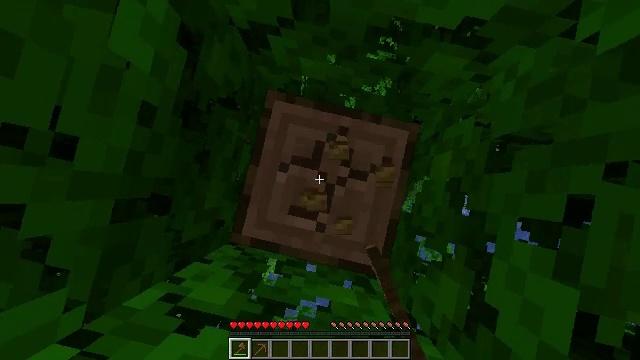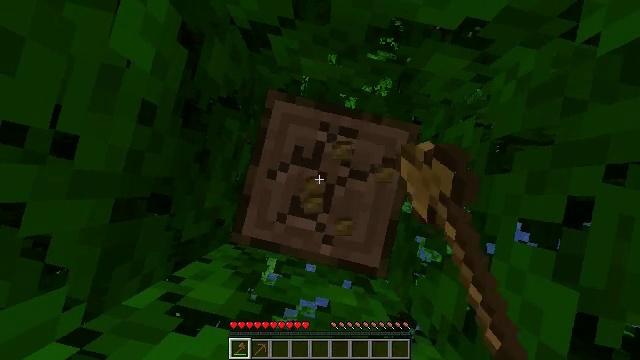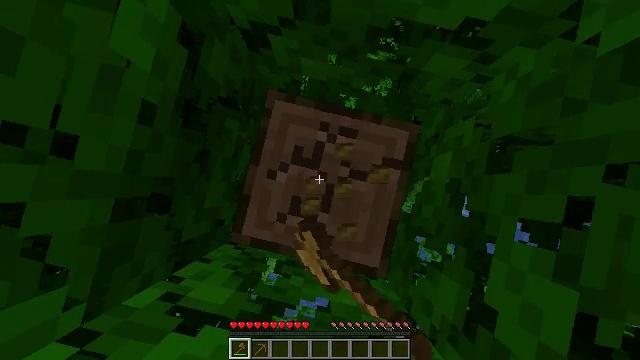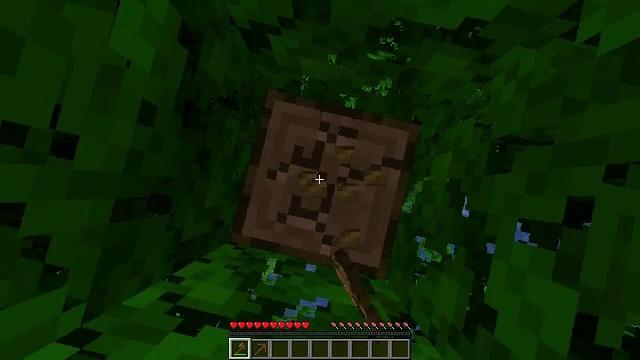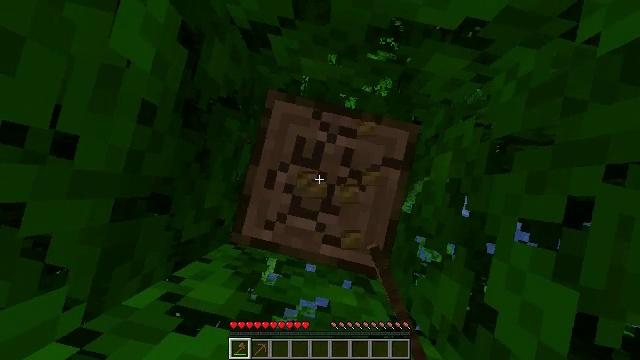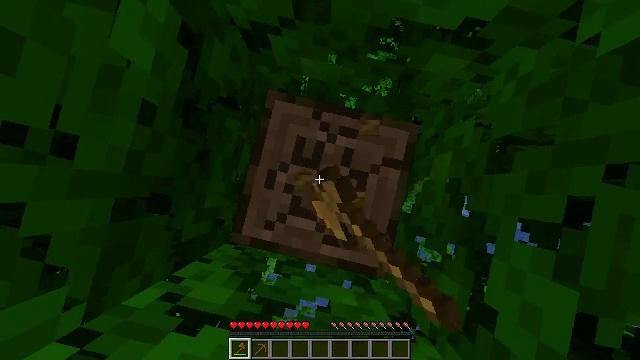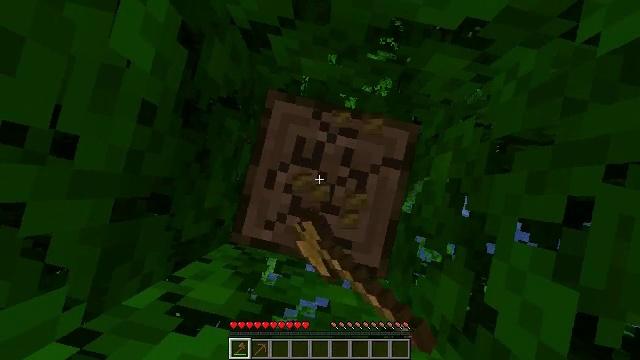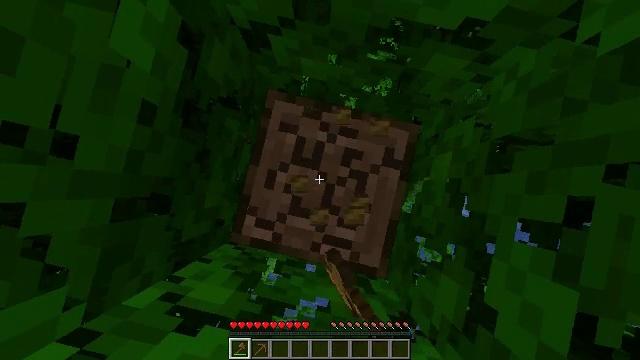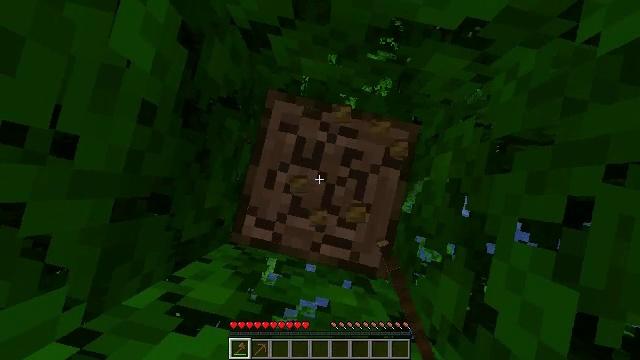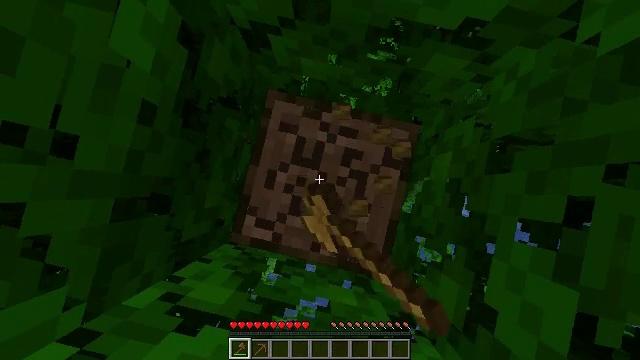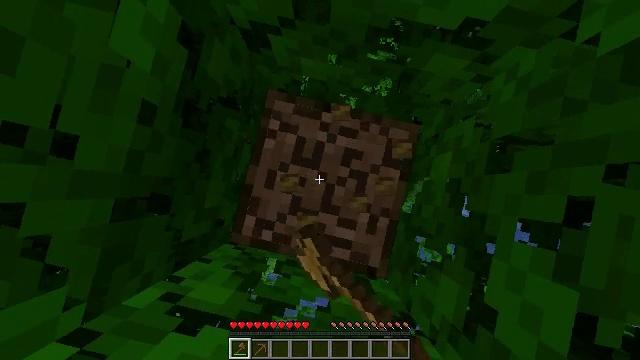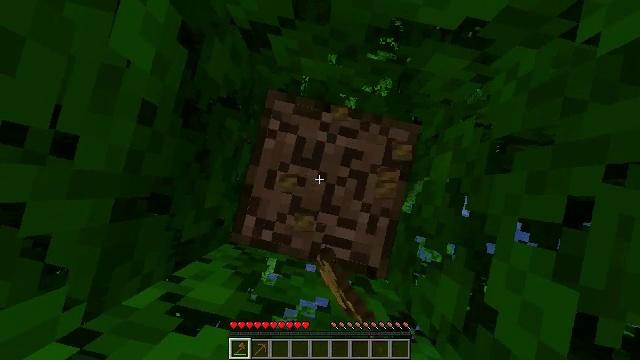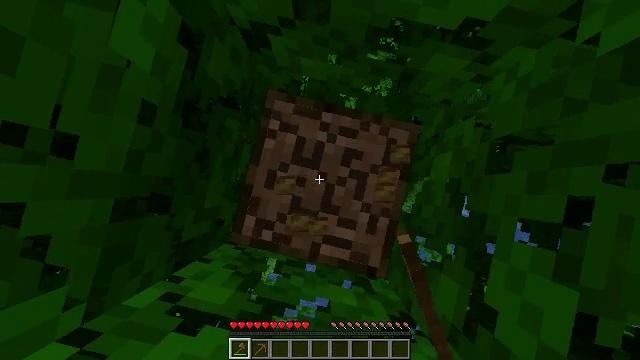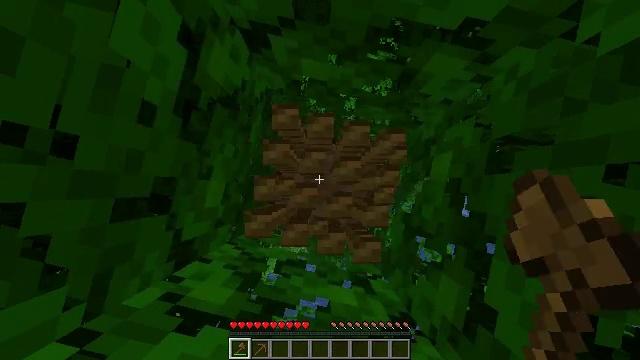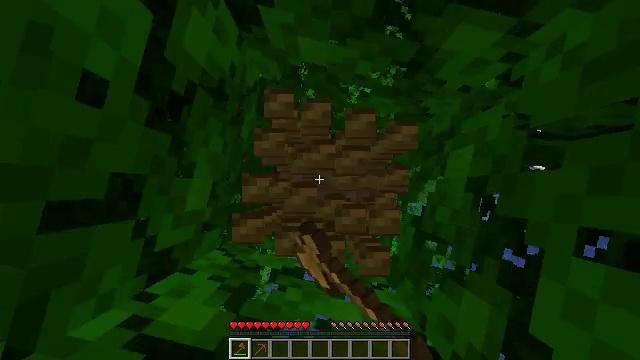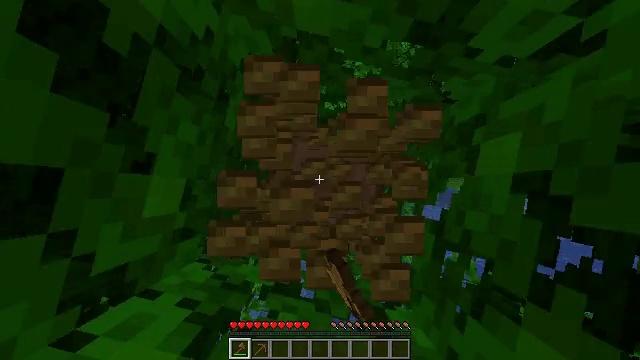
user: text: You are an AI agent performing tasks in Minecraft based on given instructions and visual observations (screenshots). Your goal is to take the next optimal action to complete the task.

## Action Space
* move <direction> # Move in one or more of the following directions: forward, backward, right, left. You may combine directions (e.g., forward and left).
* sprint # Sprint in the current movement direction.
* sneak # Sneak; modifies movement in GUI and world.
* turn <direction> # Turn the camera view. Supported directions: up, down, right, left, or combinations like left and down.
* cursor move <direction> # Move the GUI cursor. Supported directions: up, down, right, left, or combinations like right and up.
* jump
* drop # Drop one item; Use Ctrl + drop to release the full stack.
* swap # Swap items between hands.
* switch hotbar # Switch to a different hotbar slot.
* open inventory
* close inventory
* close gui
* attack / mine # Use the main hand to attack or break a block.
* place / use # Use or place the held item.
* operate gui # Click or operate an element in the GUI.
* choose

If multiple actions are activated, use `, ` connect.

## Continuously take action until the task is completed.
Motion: motion action
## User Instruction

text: Chop down a jungle log from the jungle tree.
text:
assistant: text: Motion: attack / mine
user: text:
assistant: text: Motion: attack / mine
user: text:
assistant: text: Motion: attack / mine
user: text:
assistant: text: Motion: attack / mine
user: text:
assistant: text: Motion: attack / mine
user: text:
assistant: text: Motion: attack / mine
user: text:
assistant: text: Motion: attack / mine
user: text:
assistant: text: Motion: attack / mine
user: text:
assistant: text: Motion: attack / mine
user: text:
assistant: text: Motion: attack / mine
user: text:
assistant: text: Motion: attack / mine
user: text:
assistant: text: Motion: attack / mine
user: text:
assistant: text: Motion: attack / mine
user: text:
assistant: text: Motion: attack / mine
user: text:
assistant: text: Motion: attack / mine
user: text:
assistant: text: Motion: attack / mine
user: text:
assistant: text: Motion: attack / mine
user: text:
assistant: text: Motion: attack / mine
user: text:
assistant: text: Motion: attack / mine
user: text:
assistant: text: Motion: attack / mine
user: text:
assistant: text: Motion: attack / mine
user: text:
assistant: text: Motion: turn left, attack / mine
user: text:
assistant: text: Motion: attack / mine
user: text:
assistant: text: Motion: attack / mine
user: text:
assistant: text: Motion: attack / mine
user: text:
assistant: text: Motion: attack / mine
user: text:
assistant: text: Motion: attack / mine
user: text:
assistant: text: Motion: attack / mine
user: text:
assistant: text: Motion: attack / mine
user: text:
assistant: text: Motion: turn left, attack / mine